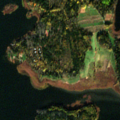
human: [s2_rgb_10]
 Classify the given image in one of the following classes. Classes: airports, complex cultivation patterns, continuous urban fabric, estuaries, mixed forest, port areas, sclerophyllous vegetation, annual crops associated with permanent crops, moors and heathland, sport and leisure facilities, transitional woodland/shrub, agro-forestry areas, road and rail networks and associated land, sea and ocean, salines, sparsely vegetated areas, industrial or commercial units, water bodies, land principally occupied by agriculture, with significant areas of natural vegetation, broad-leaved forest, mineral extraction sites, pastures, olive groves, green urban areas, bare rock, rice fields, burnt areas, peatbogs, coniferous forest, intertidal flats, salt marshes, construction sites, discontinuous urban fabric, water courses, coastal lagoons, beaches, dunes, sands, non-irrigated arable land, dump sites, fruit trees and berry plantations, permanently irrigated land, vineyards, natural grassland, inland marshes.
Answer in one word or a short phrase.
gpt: mixed forest, sea and ocean